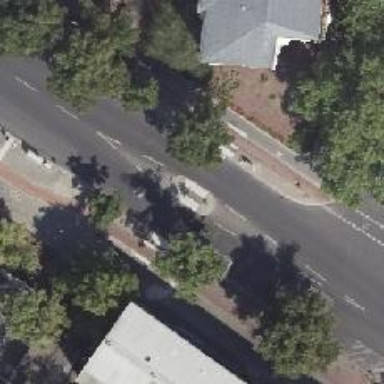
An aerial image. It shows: Unmarked footway crossing with pedestrian island.